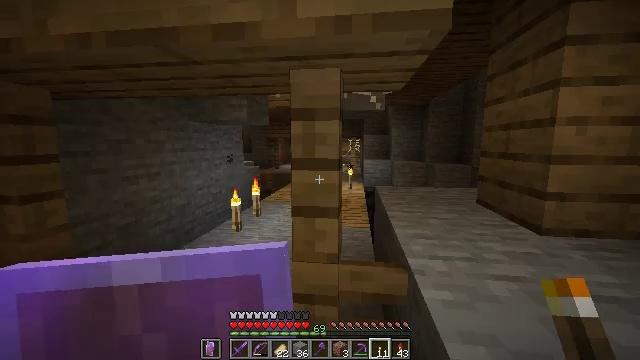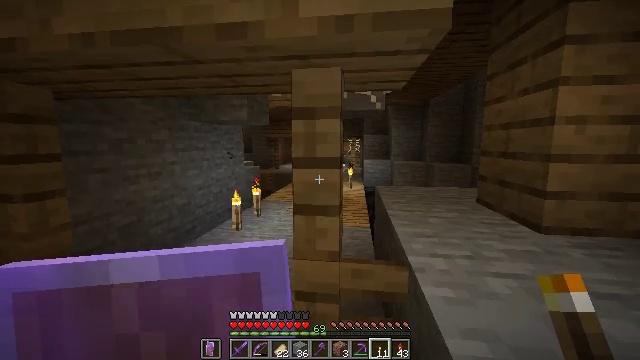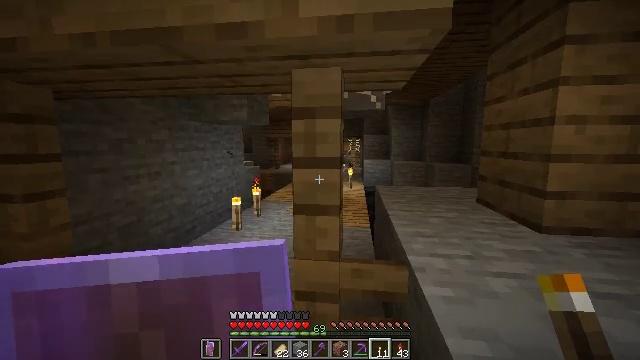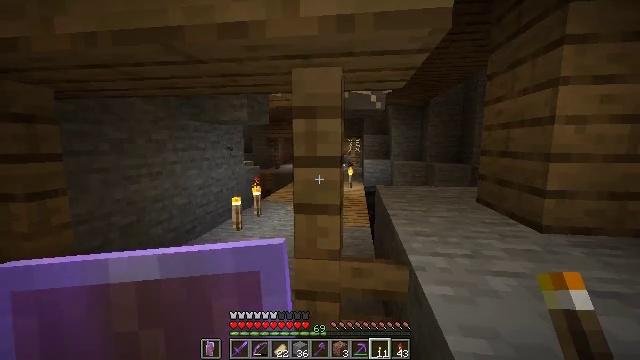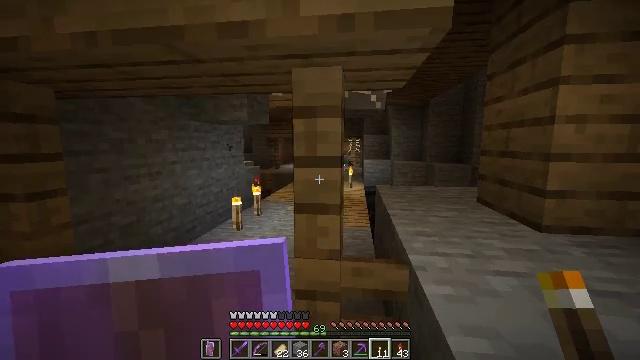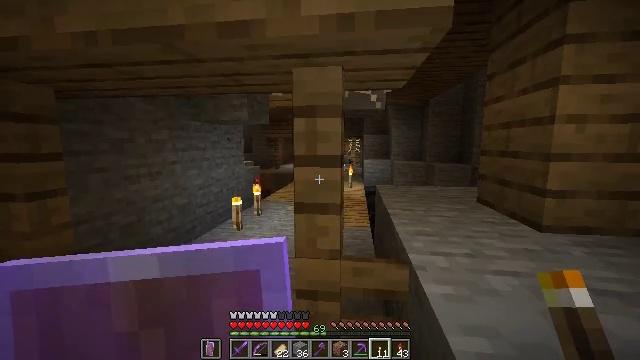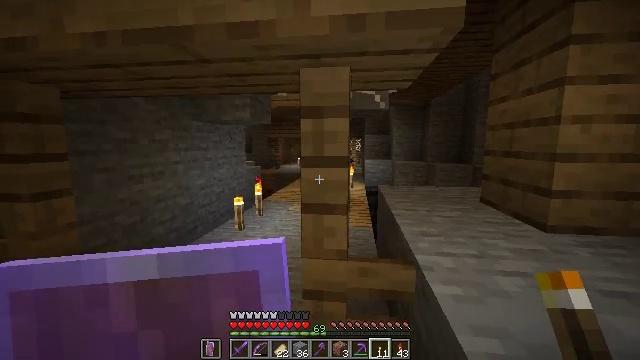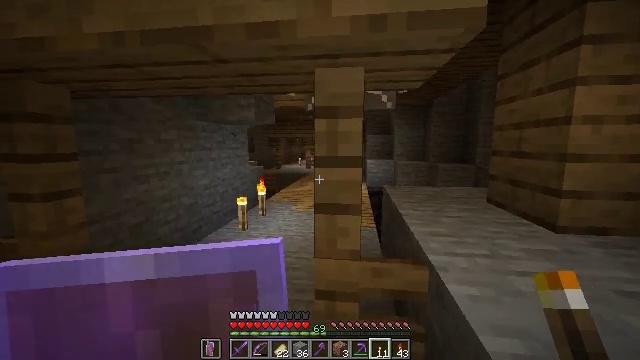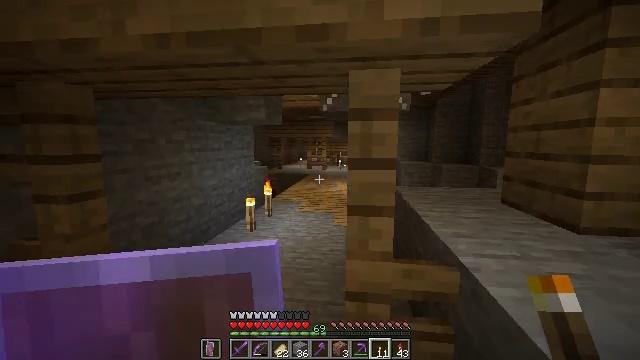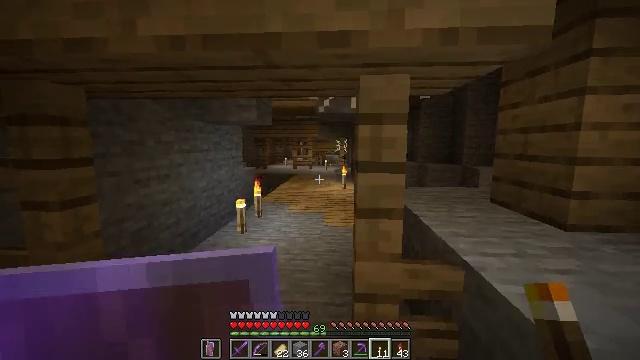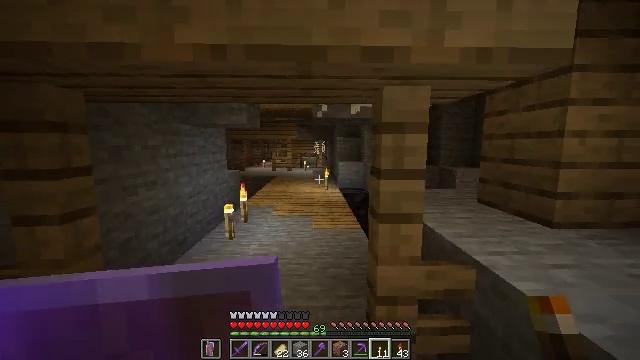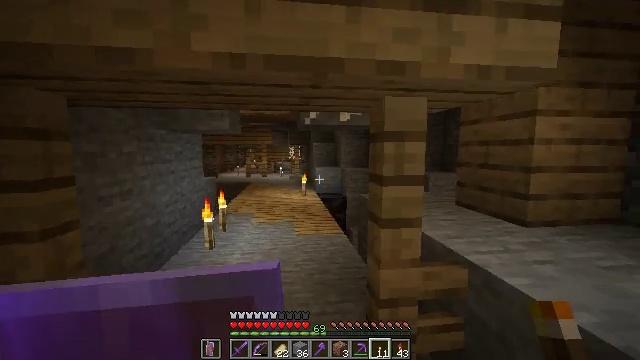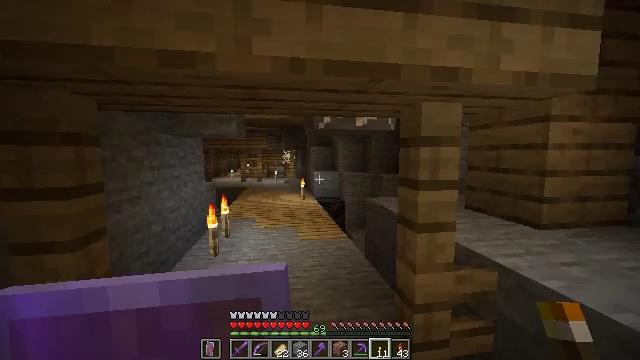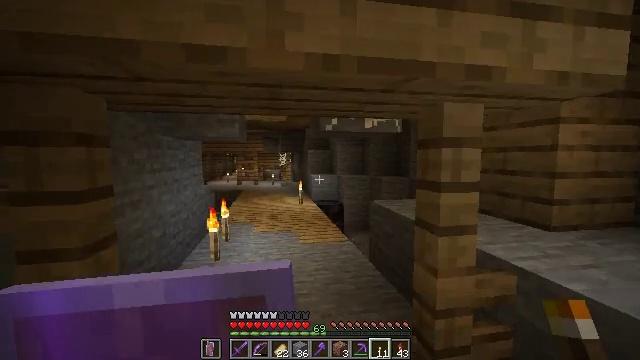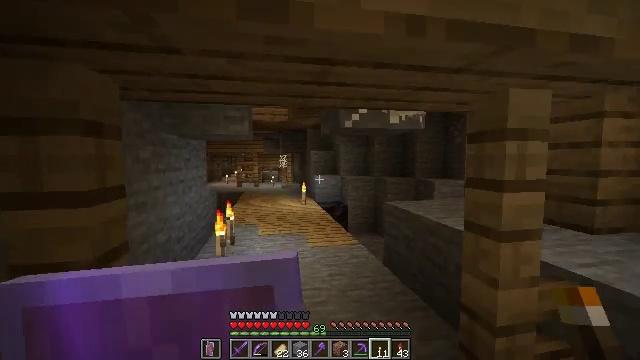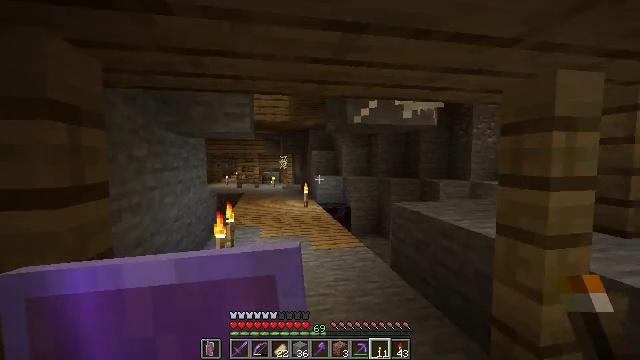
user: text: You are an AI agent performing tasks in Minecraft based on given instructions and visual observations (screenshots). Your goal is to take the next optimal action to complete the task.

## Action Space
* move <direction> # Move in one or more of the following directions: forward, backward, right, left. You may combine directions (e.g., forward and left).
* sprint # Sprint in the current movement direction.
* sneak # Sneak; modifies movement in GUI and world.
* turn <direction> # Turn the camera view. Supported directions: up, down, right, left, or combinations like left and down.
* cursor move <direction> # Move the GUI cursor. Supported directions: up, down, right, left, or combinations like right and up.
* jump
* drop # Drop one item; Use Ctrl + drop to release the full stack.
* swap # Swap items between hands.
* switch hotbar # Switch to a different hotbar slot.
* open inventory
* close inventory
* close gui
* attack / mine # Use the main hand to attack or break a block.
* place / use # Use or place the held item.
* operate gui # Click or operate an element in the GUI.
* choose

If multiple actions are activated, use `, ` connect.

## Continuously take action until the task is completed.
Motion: motion action
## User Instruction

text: Mine cobblestone to craft tools and furnaces.
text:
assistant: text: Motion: no_op
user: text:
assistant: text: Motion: no_op
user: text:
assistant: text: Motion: no_op
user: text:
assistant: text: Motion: no_op
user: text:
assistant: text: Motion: no_op
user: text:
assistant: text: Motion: move left
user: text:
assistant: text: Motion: move left
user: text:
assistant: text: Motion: move left
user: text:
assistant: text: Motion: move left, turn right
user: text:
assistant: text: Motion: move left, turn right
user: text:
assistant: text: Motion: move left, turn right and up
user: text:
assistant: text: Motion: move forward and move left, turn right
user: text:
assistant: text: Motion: move forward and move left, turn right
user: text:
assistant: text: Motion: move forward
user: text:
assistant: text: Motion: move forward
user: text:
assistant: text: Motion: move forward
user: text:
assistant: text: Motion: move forward
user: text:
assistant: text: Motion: move forward
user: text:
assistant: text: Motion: move forward, turn right
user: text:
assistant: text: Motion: move forward, turn right
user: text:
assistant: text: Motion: move forward, turn right and up
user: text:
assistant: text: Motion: move forward and move left, turn right and up
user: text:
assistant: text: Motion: move forward and move left, turn right and up
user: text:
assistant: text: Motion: move forward and move left, turn right and up
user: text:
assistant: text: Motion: move forward and move left, turn right and up
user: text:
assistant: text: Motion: move forward and move left, turn right and up
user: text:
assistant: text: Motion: move forward and move left, turn right and up
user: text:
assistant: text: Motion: move forward and move left, turn right and up
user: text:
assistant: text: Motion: move forward and move left, turn right
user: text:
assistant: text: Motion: move forward